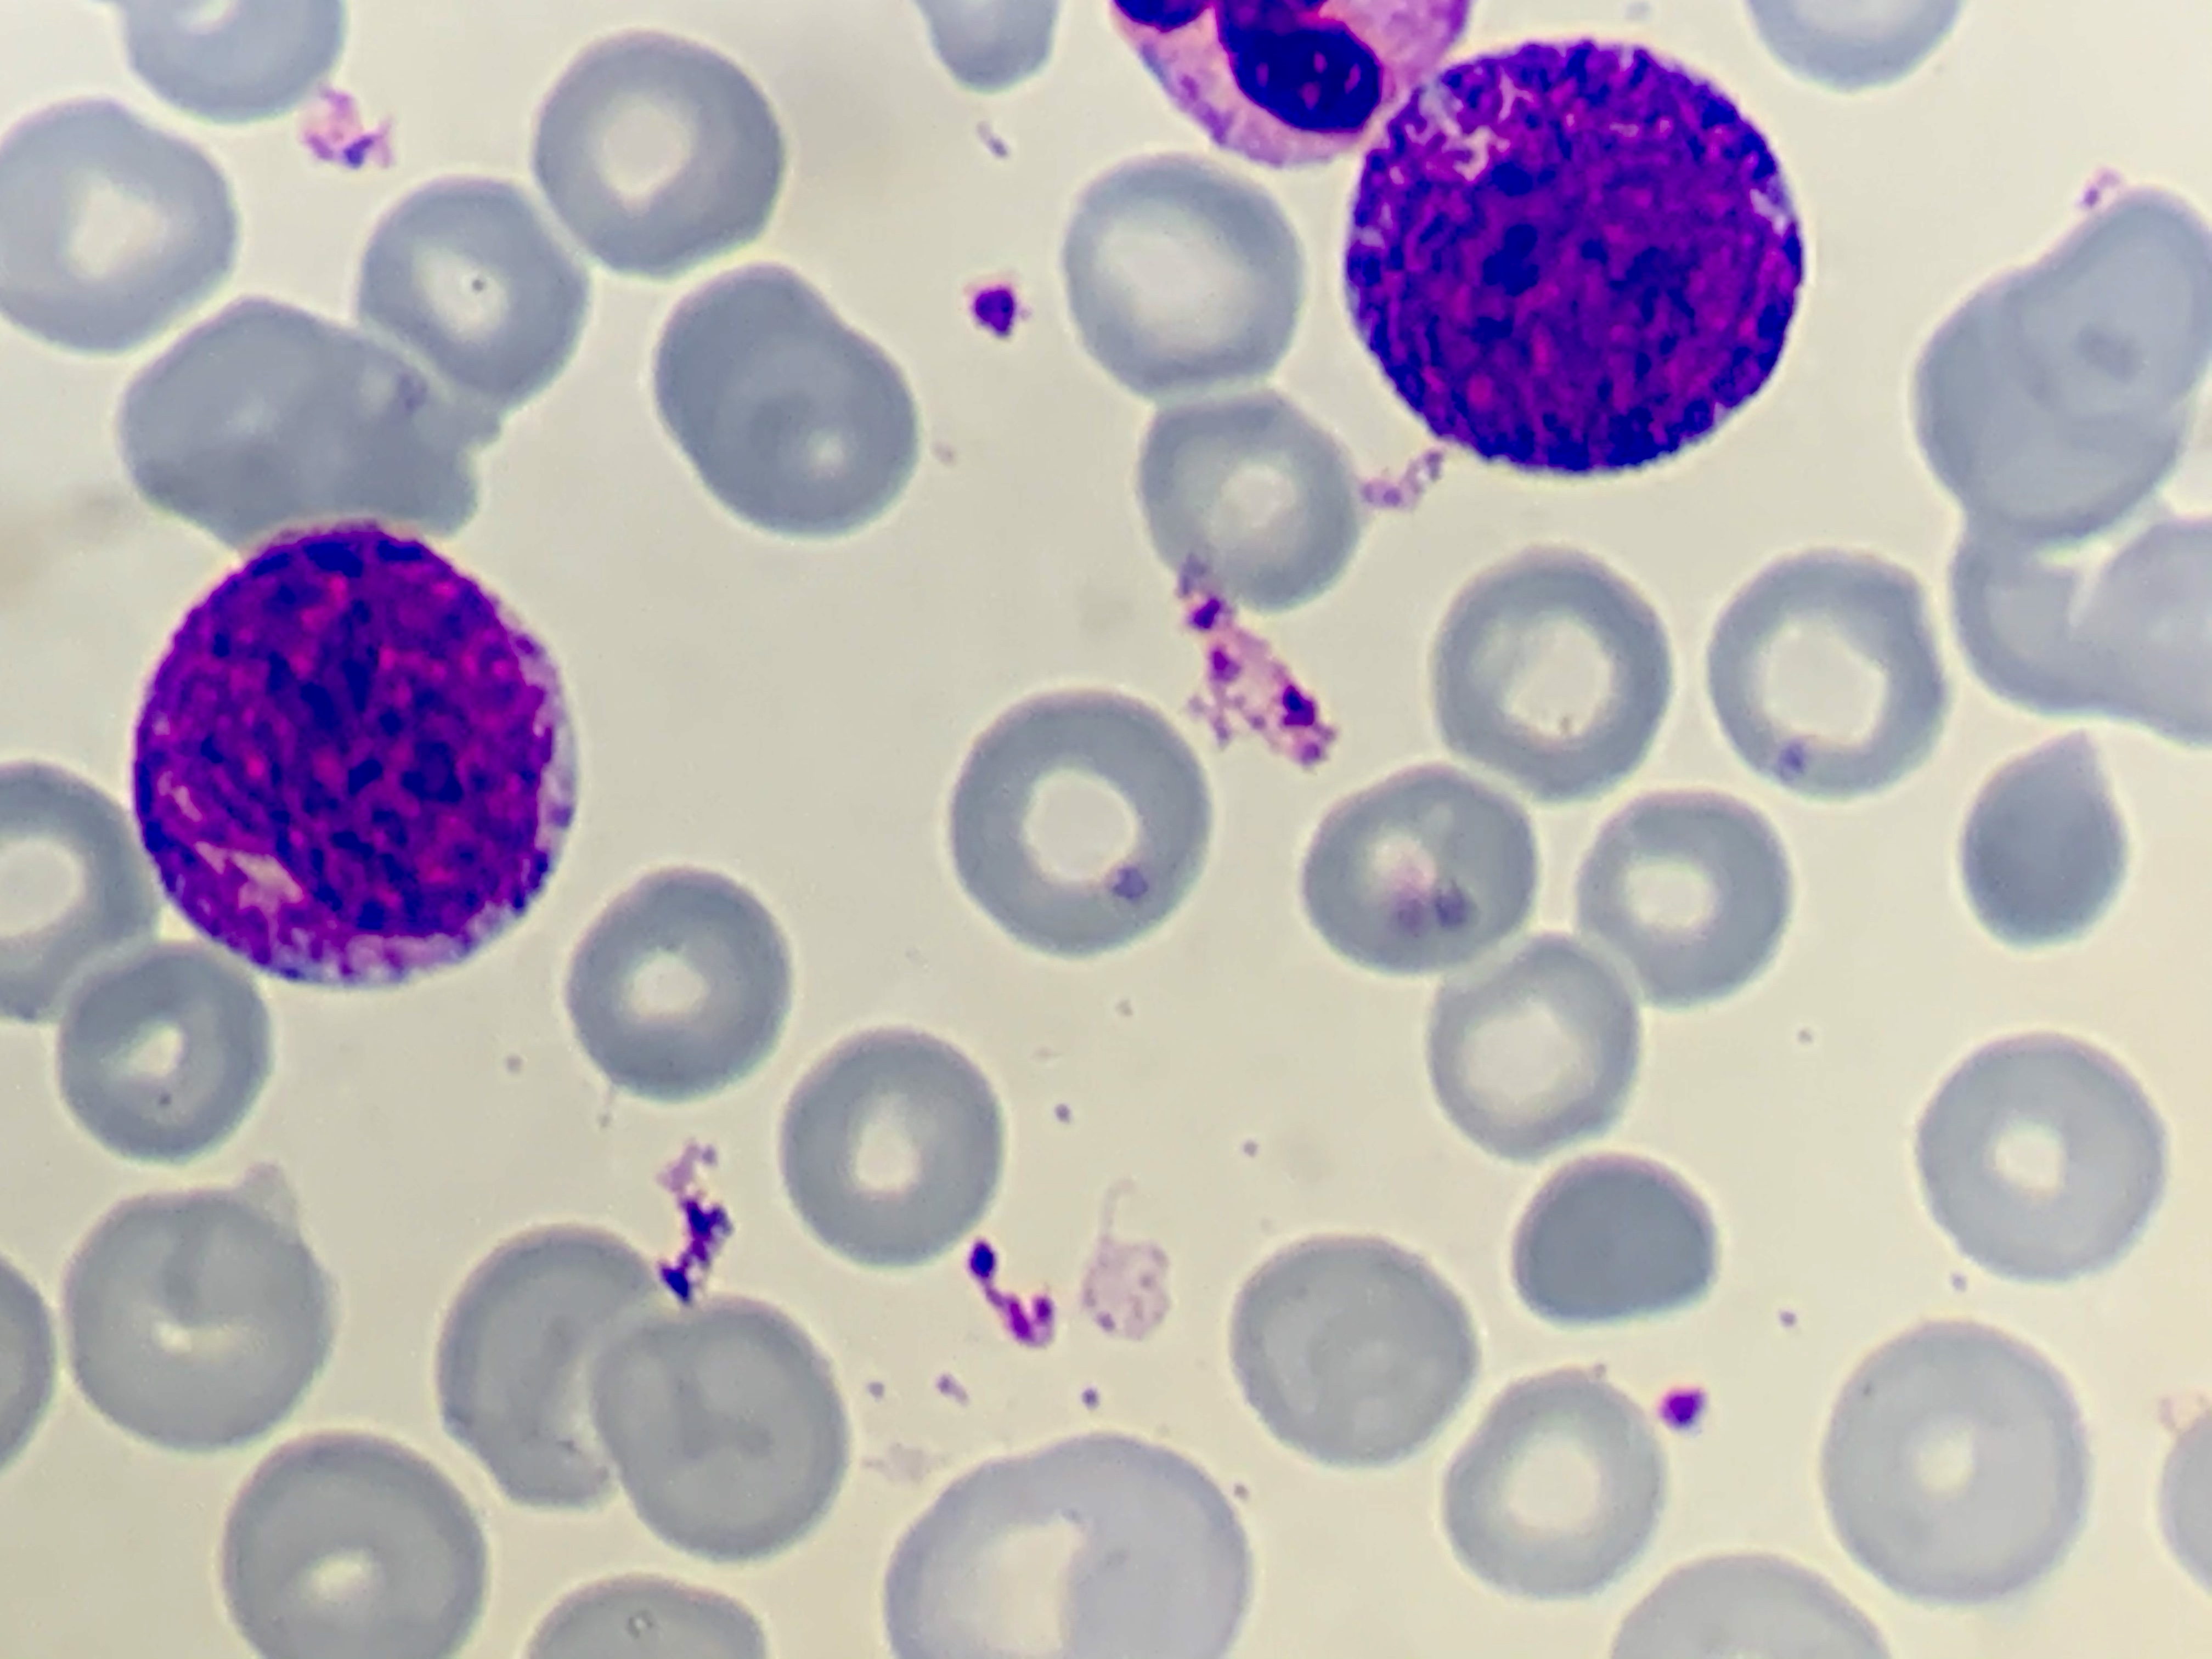
Cell type: MYELOCYTE